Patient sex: F
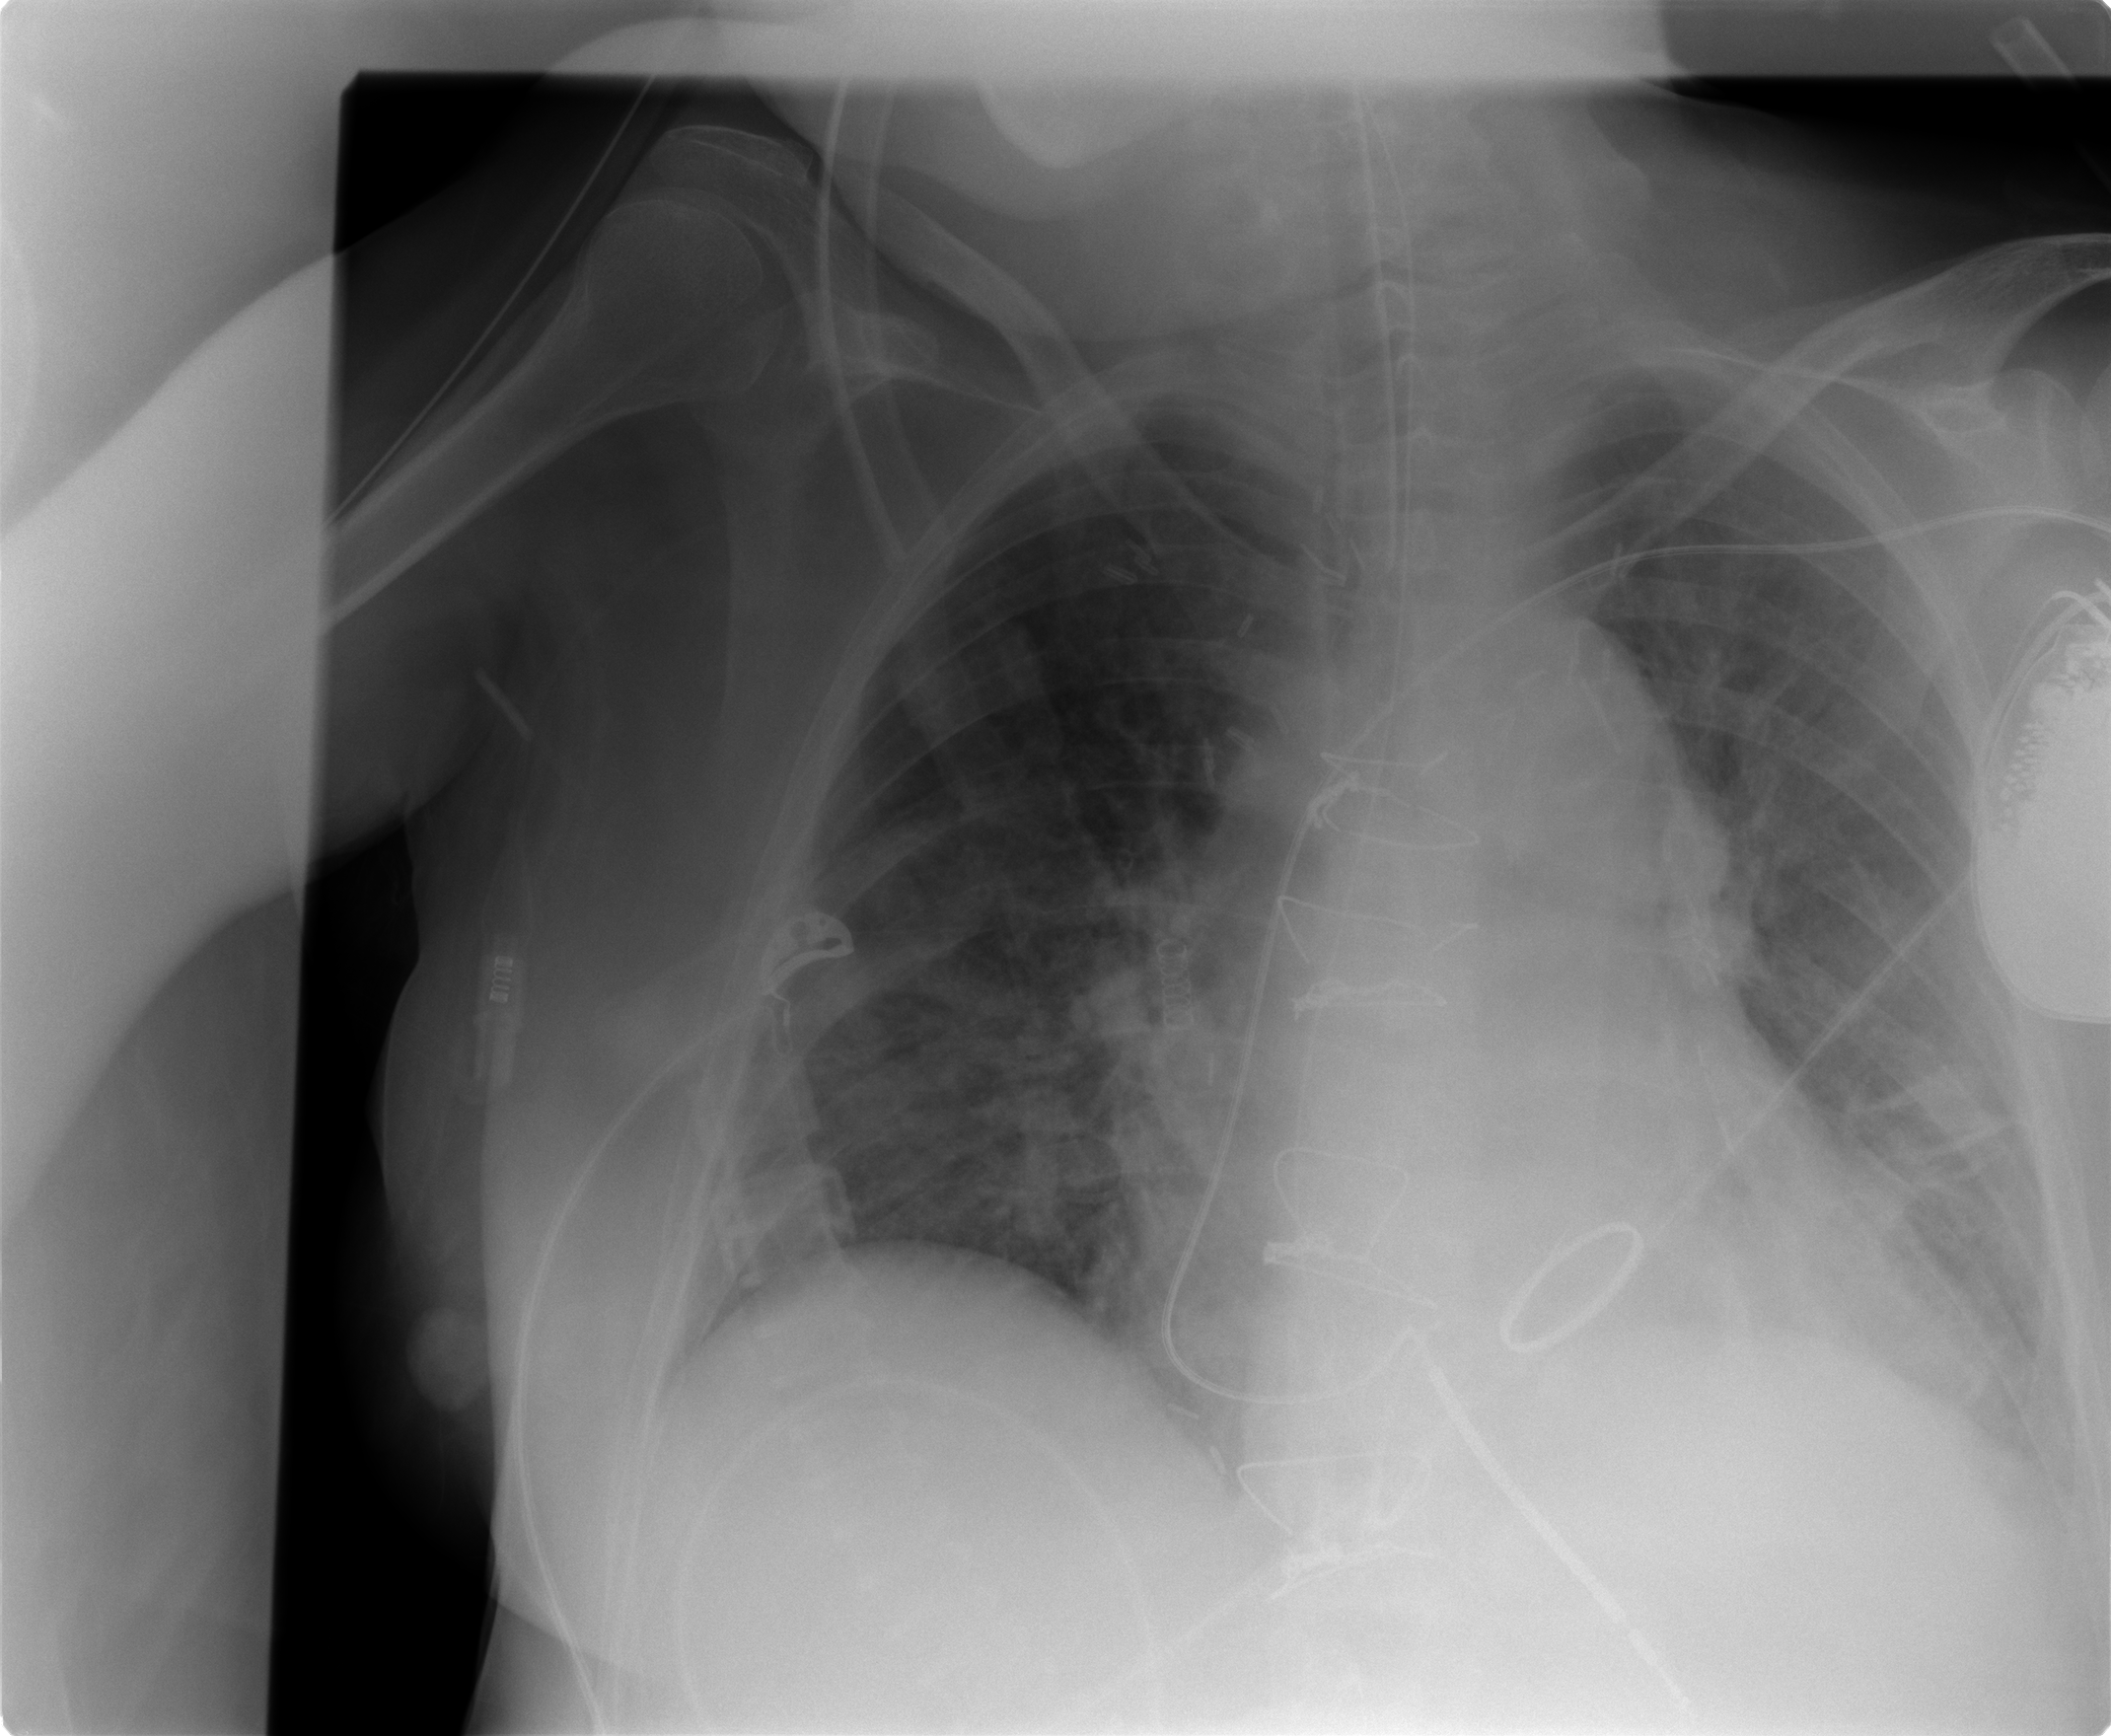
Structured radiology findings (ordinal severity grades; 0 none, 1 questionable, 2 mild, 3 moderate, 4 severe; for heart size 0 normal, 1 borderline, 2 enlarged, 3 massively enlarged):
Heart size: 2
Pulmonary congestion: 1
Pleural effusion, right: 0
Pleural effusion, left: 1
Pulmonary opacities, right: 2
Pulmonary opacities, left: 0
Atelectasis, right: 2
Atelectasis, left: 2